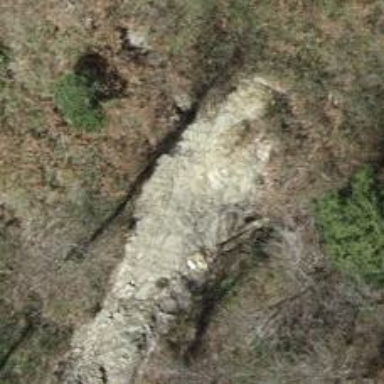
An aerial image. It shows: Cliff in nature.